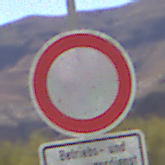
Verkehrszeichen: VerbotFahrzeugeAllerArt
Zusatzzeichen unten: BesondereFahrzeugeUndTransportgueter9
Umgebung: Outdoor, Nature
Tageszeit: Midday
Wetter: Clear
Licht: Natural
Jahreszeit: NotSpecified
Kontrast: HighContrast